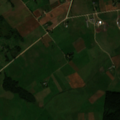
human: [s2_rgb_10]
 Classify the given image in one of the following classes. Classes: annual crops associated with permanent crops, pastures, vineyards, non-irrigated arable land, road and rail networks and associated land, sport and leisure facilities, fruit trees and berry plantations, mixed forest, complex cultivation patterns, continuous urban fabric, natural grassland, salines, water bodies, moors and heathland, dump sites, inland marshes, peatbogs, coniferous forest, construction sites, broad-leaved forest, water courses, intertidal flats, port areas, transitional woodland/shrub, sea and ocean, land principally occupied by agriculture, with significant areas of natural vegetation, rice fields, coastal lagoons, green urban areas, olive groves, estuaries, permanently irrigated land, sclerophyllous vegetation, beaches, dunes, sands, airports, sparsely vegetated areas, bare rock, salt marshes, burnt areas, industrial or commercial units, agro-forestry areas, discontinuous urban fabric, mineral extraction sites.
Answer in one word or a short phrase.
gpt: non-irrigated arable land, pastures, land principally occupied by agriculture, with significant areas of natural vegetation